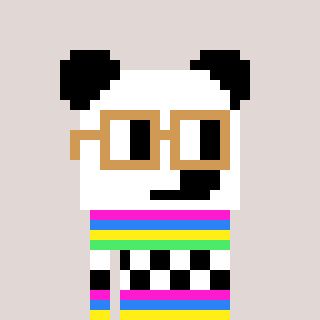
a pixel art character with square brown glasses, a panda-shaped head and a purple-colored body on a warm background